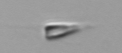
Label: Calciopappus